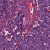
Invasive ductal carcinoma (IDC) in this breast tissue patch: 1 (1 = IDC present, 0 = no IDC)